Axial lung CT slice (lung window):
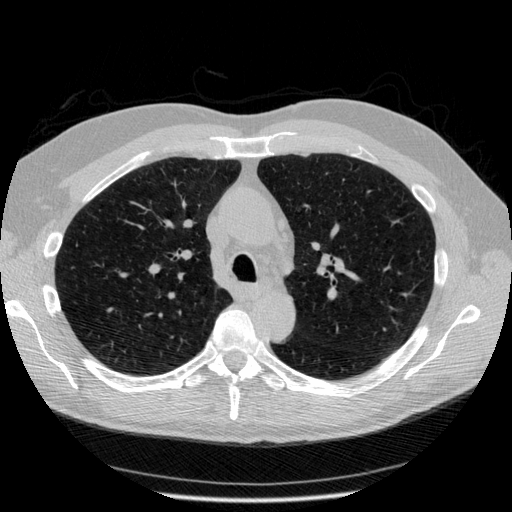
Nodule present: no